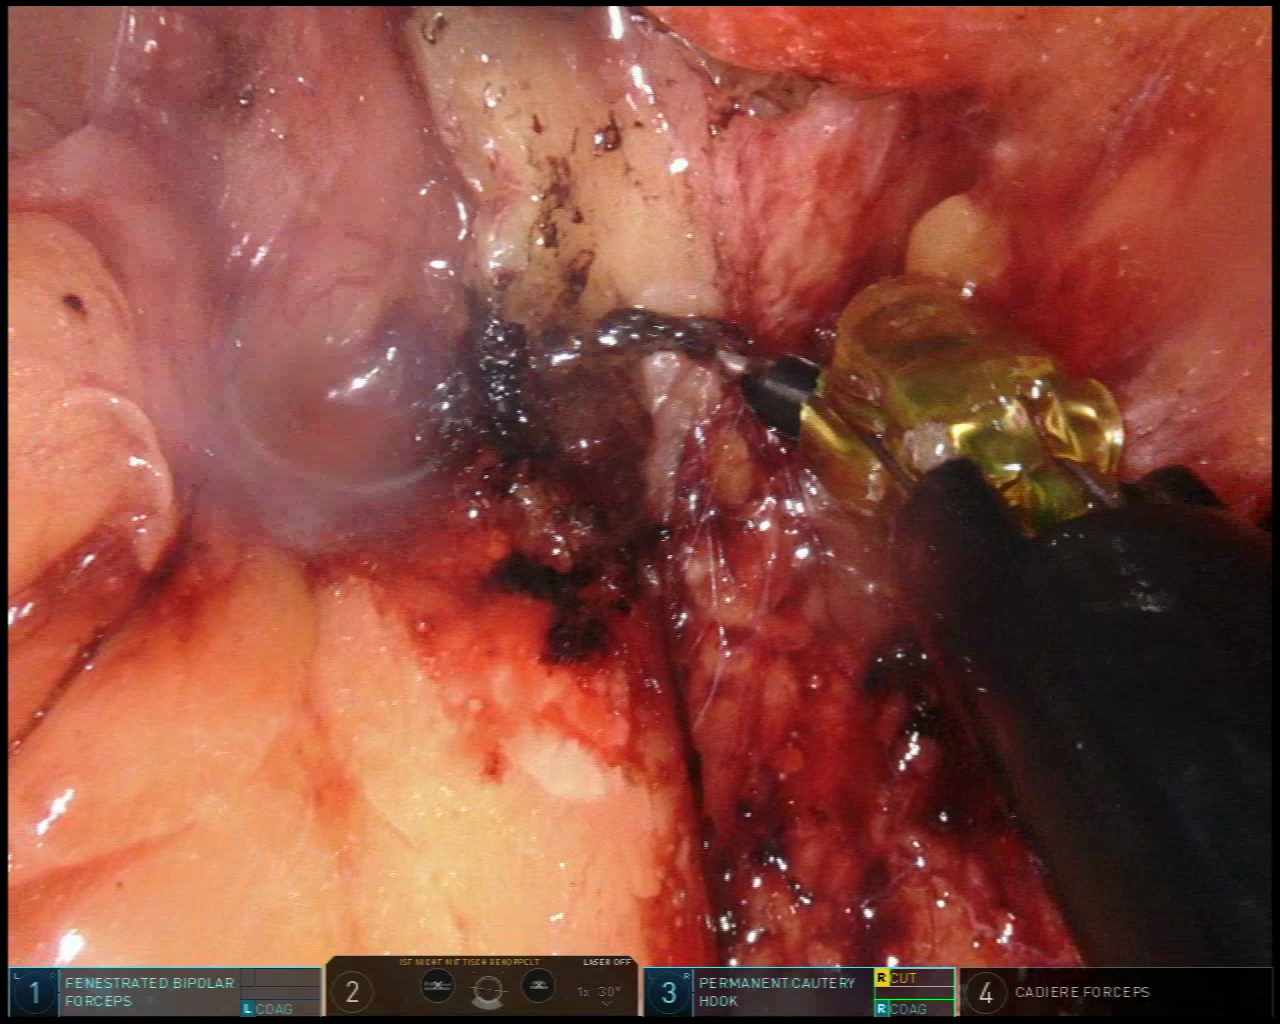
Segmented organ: pancreas
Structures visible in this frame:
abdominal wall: no
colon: no
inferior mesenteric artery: no
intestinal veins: no
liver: no
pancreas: yes
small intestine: no
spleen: no
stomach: no
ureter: no
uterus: no
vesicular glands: no